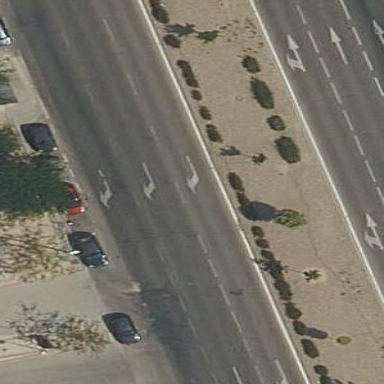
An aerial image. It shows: Kerb barrier surrounding grassy area.